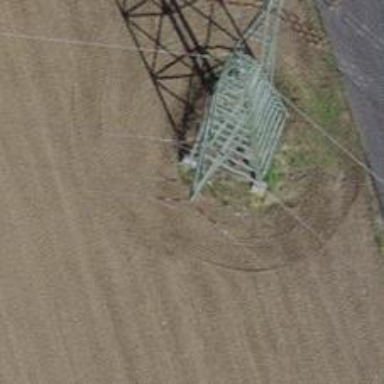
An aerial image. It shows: Power tower.